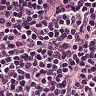
Metastatic tissue present: no